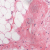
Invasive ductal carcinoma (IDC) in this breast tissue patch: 0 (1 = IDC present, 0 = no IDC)